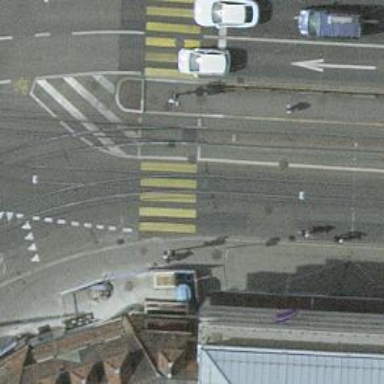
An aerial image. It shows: Crossing with traffic signals where the road intersects with tram railway.